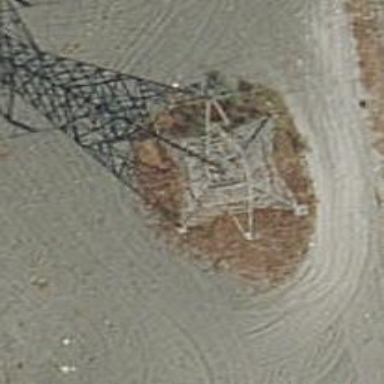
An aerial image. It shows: Towering power structure.